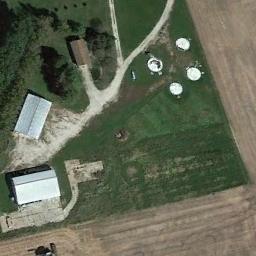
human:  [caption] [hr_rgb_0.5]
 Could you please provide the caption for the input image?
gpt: There are circular swimming pools beside this house .

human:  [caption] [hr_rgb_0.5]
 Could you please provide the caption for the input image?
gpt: There are several roads of different lengths beside the sparse residential .

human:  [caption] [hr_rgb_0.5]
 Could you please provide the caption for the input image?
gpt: There are several houses of different sizes in sparse residential areas surrounded by farmland and grassland .

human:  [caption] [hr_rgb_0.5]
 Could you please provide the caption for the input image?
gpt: The sparse residential is on the grass next to some trees and bare land .

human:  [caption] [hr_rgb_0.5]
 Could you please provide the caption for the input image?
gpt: A sparse residential area with three buildings on the green meadow .